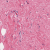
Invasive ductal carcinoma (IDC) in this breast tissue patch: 0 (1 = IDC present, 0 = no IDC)